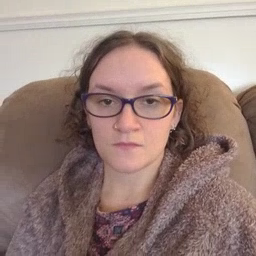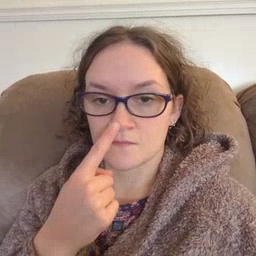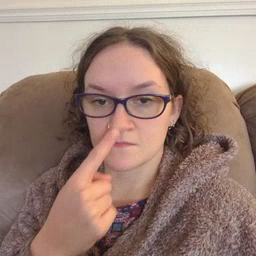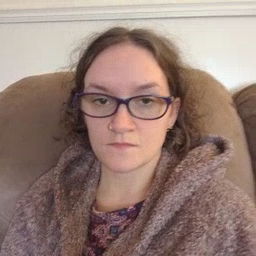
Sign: nose